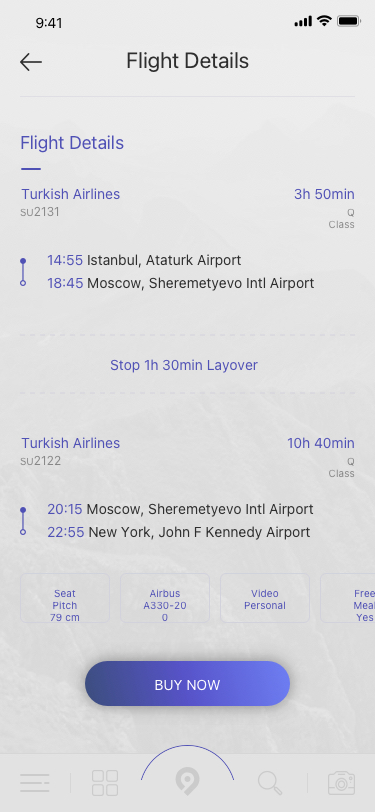
Text in this UI design:
Flight Details
Flight Details
Turkish Airlines
20:15 Moscow, Sheremetyevo Intl Airport
22:55 New York, John F Kennedy Airport
SU2122
10h 40min
Q Class
14:55 Istanbul, Ataturk Airport
18:45 Moscow, Sheremetyevo Intl Airport
SU2131
3h 50min
Q Class
Turkish Airlines
Stop 1h 30min Layover
Seat Pitch
79 cm
Airbus
A330-200
Video
Personal
Free Meal
Yes
BUY NOW